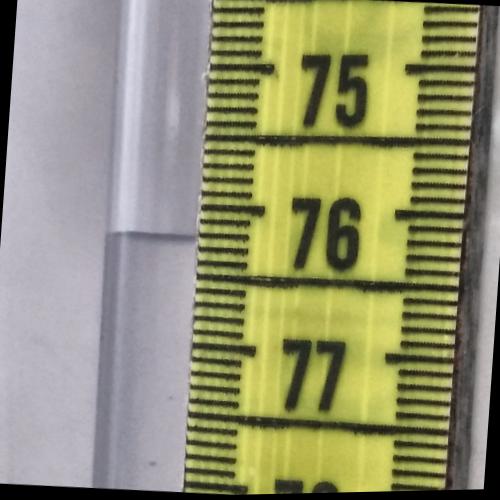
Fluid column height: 76.2 cm